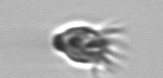
Label: Paratontonia_gracillima